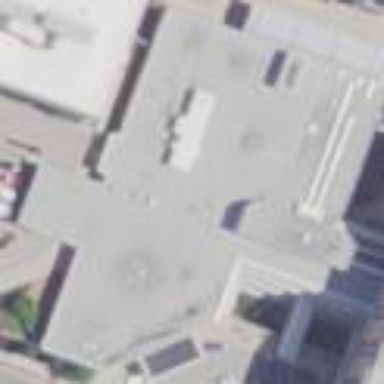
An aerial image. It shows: Hospital building.